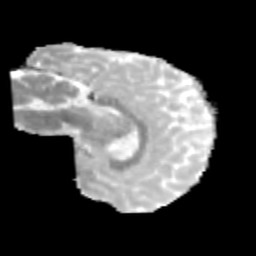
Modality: MD
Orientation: sagittal
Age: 13
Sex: male
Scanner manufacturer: siemens
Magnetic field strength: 3 T
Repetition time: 3.8 s
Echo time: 0.07 s